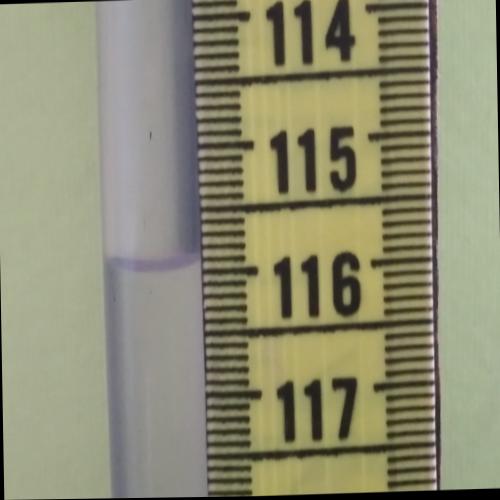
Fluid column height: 115.9 cm